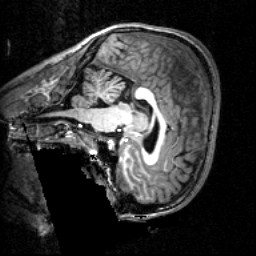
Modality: T1w
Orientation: sagittal
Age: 22
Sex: female